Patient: sex F, age 63
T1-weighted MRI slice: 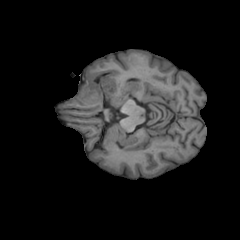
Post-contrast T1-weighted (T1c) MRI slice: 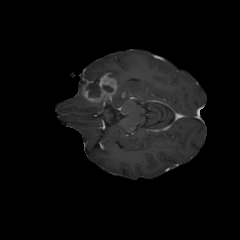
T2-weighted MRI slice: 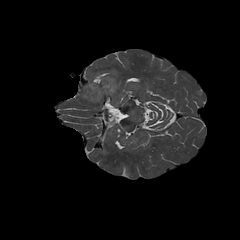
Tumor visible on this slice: yes
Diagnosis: Glioblastoma, IDH-wildtype
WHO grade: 4